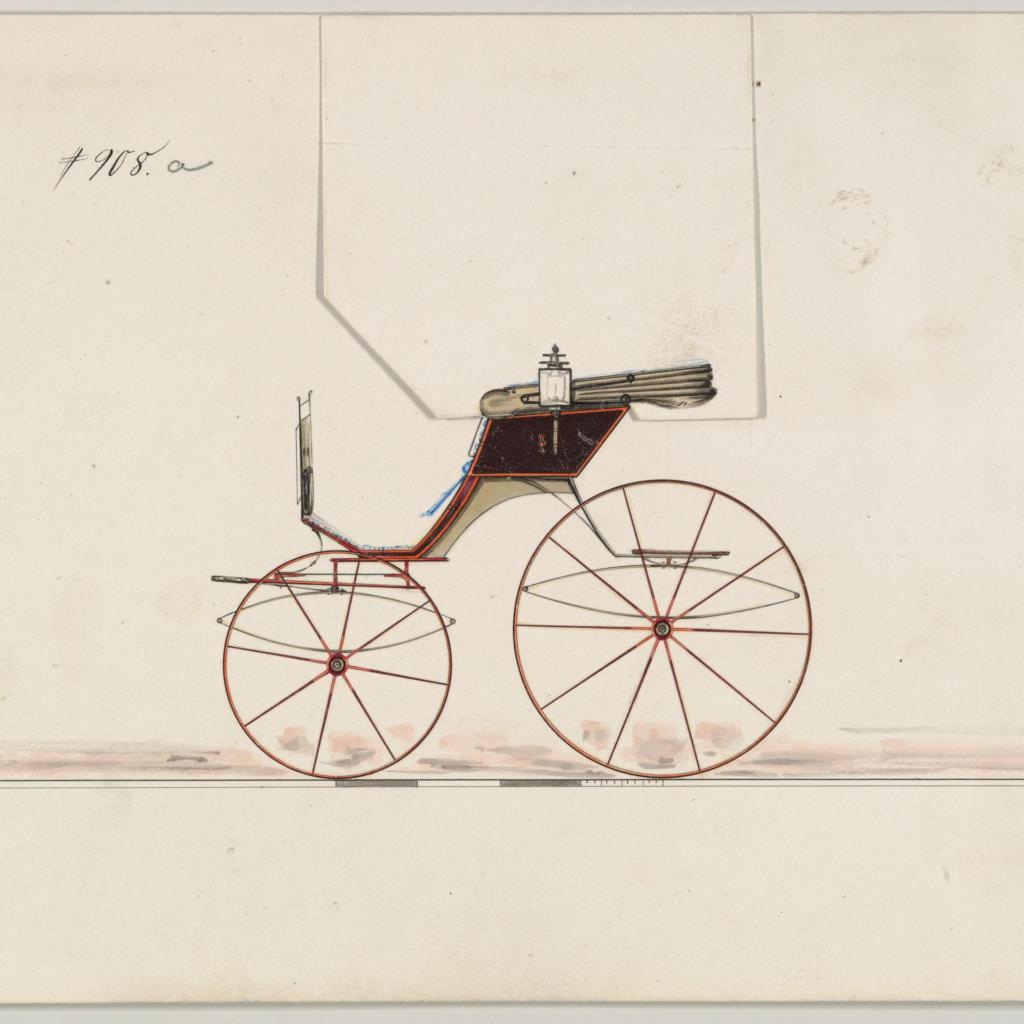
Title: Four-spring Drop Front Road Wagon #908a
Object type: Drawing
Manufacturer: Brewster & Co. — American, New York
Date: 1850–70
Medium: Pen and black ink, watercolor and gouache with gum arabic and metallic ink
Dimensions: Sheet: 6 × 8 1/2 in. (15.2 × 21.6 cm)
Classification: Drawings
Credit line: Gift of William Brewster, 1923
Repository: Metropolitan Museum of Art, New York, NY